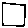
Label: square